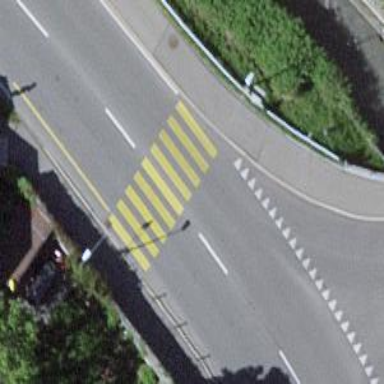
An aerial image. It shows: Marked crossing on the road.